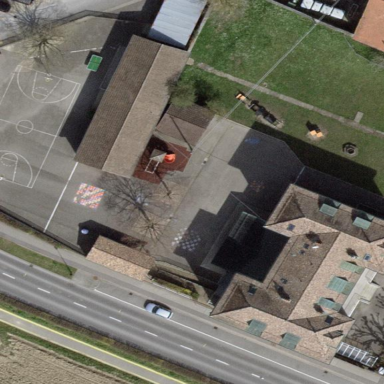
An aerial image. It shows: School.